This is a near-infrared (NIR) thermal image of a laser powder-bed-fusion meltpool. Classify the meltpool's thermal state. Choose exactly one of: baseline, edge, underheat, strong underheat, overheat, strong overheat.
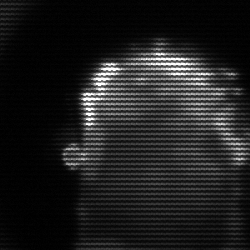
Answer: baseline